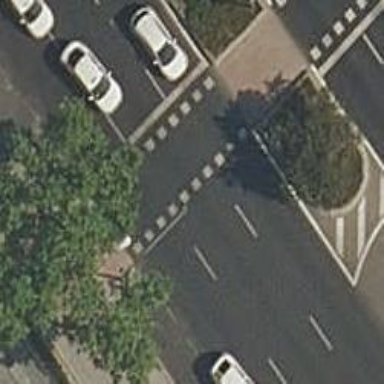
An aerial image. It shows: Road with traffic signals and zebra crossing with traffic signals.